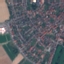
Label: Residential